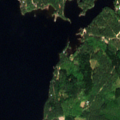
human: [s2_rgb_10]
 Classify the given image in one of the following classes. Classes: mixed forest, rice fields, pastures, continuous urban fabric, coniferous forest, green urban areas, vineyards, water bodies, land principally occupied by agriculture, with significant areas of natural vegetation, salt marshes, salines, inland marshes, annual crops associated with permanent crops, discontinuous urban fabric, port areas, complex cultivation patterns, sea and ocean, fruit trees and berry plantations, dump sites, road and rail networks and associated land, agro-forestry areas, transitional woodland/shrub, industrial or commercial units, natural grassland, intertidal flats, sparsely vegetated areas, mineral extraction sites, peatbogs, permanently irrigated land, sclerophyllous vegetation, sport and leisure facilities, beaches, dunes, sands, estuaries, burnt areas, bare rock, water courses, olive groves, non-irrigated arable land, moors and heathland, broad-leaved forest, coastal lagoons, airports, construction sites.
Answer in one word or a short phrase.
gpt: coniferous forest, mixed forest, water bodies